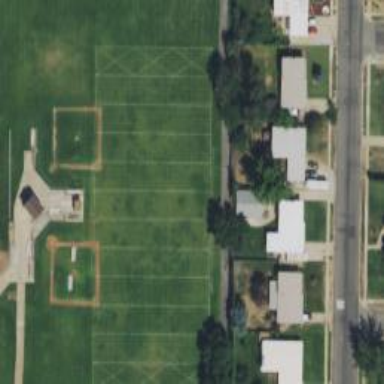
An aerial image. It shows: Grassy pitch where soccer and American football can be played.